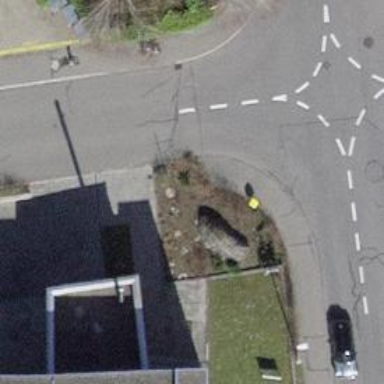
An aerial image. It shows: Post box.